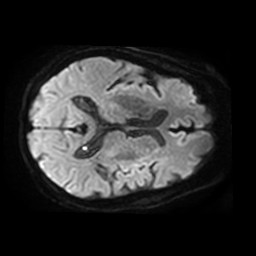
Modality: TRACE
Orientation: axial
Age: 84
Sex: female
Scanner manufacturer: philips
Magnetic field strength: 3 T
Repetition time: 4.405 s
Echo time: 0.06069 s